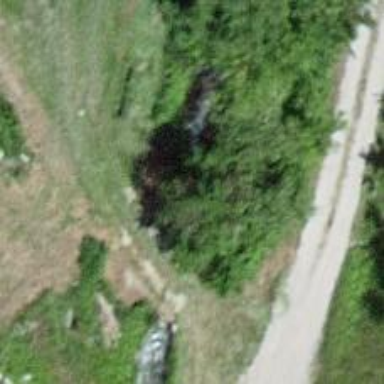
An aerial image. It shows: Culvert tunnel underneath ditch.